Aerial crown-view tile of a tropical tree (Barro Colorado Island, Panama), acquired 20240813:
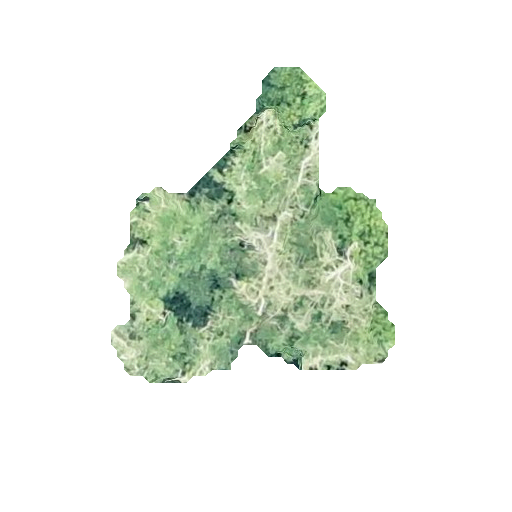
Species: Platypodium elegans
GBIF accepted scientific name: Platypodium elegans
Crown area: 83.077 m²